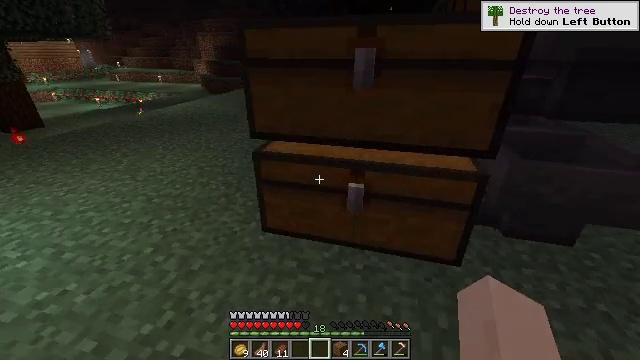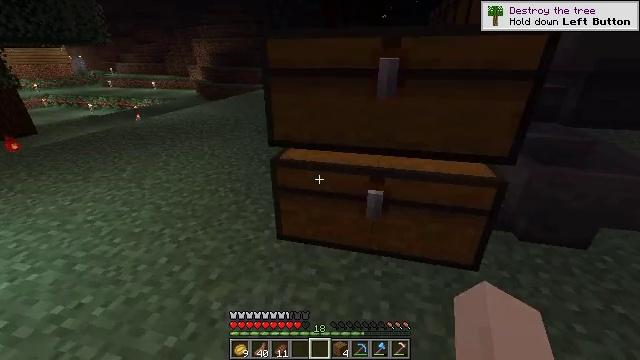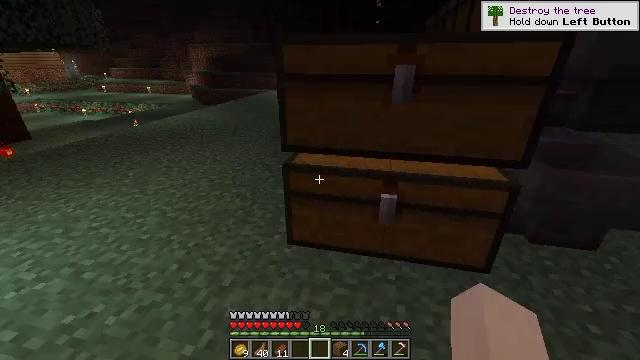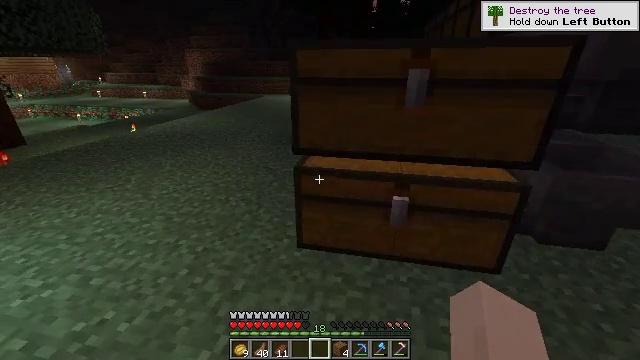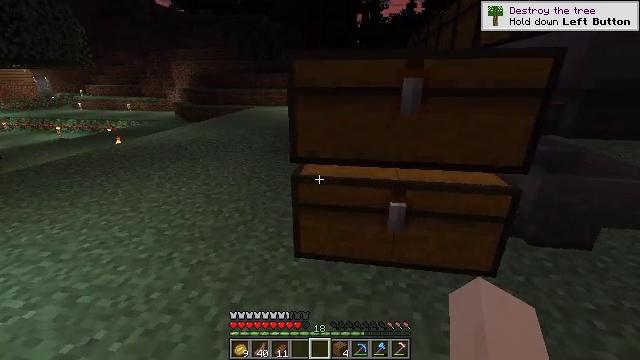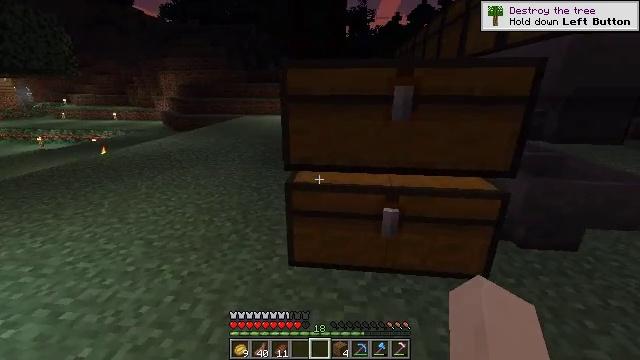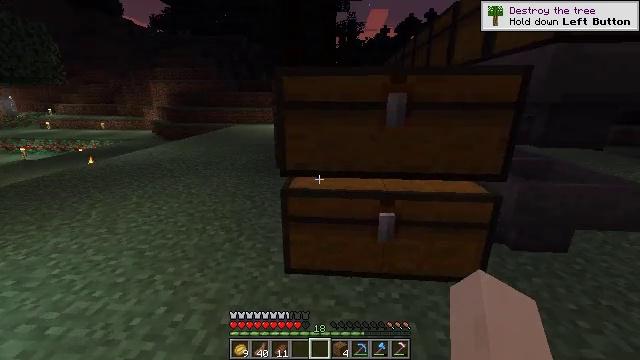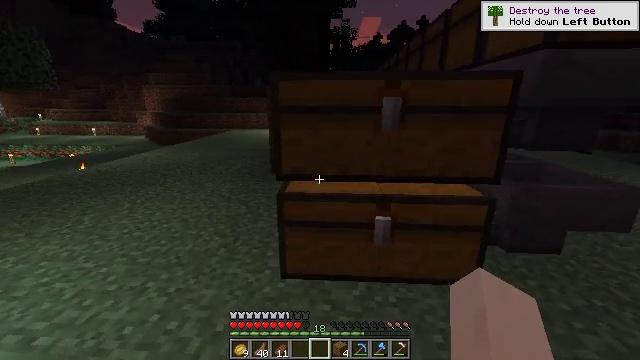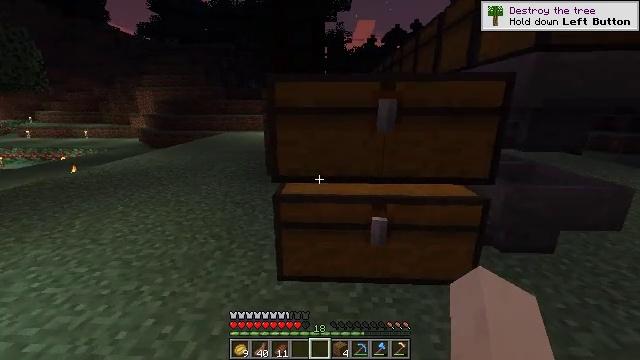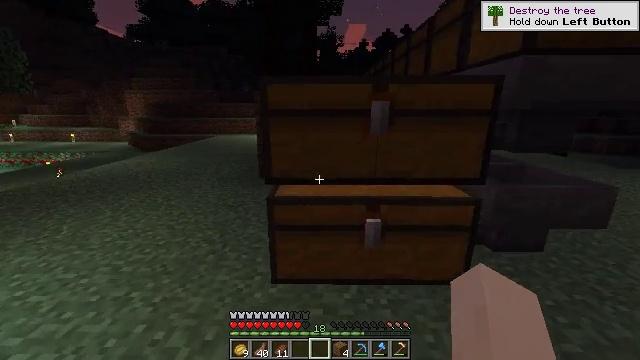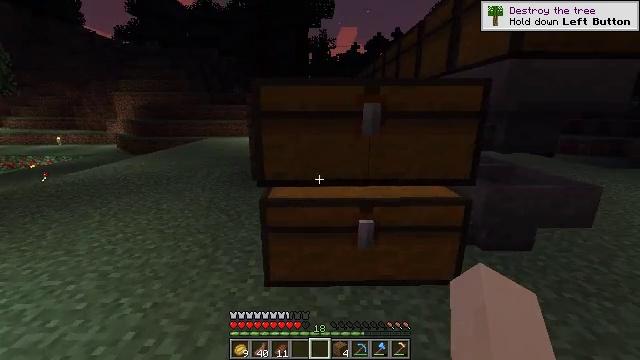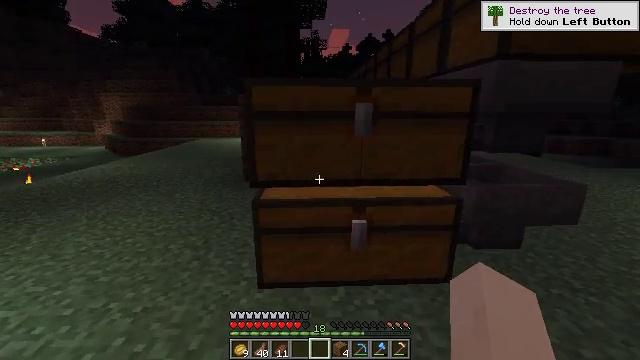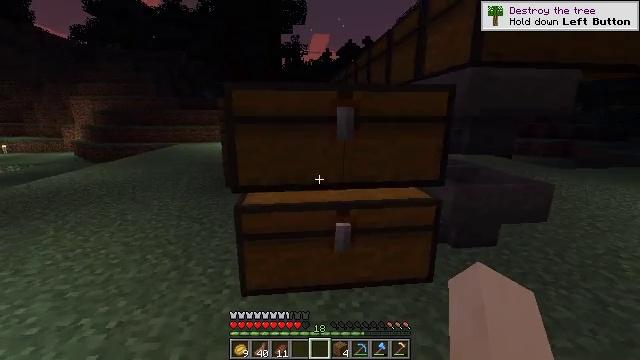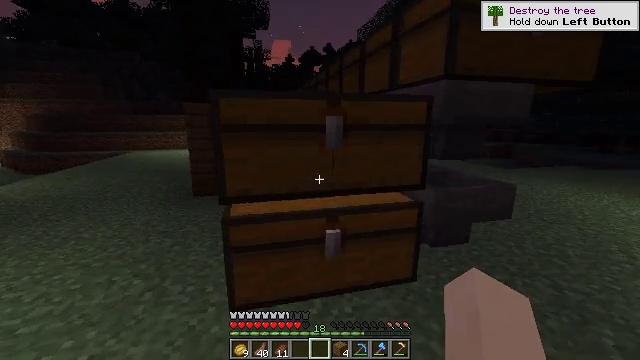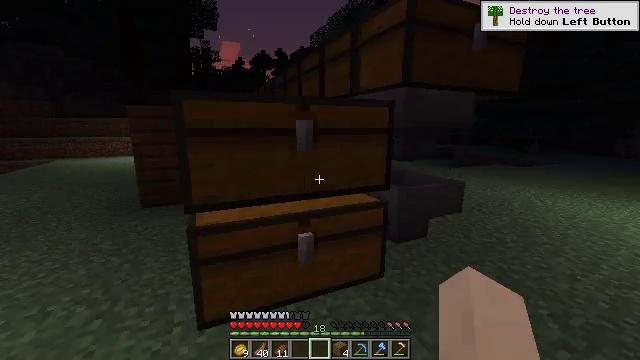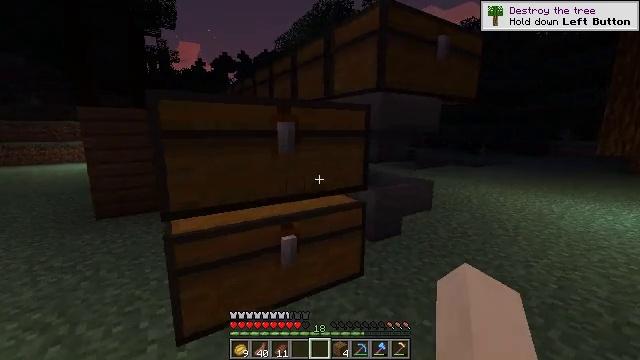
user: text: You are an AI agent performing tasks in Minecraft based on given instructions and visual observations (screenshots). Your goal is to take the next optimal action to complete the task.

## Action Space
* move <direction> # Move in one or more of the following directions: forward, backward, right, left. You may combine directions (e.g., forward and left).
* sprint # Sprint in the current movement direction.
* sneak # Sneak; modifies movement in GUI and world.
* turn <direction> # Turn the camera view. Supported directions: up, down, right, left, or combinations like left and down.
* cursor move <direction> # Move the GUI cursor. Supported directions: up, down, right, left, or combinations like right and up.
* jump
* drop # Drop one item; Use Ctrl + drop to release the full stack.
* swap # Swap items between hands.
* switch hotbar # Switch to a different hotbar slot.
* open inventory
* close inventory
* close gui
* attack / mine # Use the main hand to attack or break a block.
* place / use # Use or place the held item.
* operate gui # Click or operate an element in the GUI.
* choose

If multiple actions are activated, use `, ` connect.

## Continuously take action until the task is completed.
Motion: motion action
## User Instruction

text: mine block trapped chest
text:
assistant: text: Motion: move left, turn right and up
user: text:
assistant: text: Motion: move left, turn right
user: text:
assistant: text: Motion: turn right
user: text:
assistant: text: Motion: turn right and up
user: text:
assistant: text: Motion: turn right and up
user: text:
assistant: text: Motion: turn right and up
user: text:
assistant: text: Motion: turn right and up
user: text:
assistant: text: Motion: turn right
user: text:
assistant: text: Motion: turn right
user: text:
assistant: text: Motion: turn right
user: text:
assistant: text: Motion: turn right
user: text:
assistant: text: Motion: move left, turn right
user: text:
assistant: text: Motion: move left, turn right and up
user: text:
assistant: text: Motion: move left, turn right
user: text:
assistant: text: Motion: move left, turn right
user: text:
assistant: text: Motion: move left, turn right
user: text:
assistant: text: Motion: move left, turn right
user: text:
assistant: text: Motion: turn right
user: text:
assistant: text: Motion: turn right
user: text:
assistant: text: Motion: no_op
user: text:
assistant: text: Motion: no_op
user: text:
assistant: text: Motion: no_op
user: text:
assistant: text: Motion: turn left
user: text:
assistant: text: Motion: move right, turn left
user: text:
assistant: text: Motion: move right, turn left
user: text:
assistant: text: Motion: move right, turn left
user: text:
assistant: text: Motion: move right, turn left
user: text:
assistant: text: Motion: move right, turn left
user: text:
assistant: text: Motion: move right, turn left
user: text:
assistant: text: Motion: move right